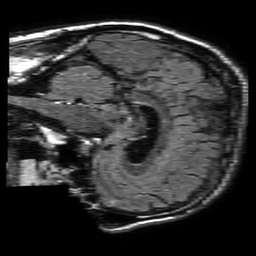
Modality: FLAIR
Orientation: sagittal
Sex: male
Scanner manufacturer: philips
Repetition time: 11 s
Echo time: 0.125 s